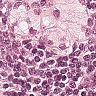
Metastatic tissue present: yes